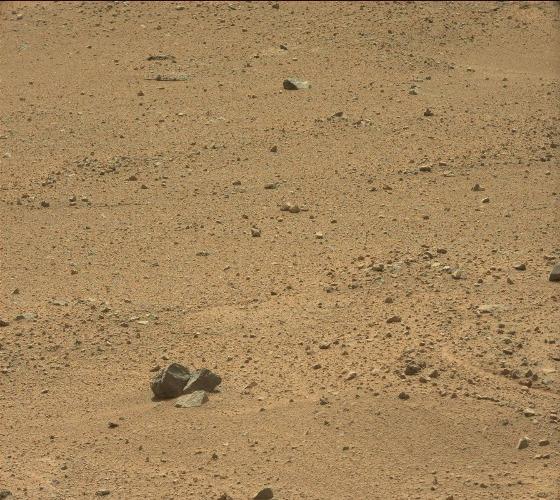
Terrain classes present: Gravel / Sand / Soil, Rock, Shadow